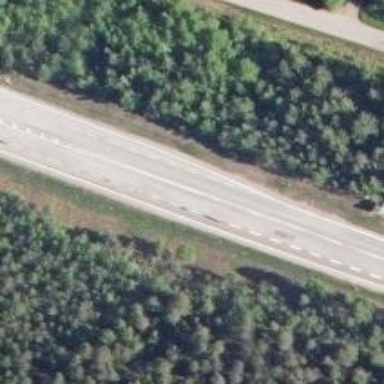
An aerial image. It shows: Motorway junction.